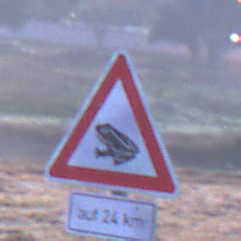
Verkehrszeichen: AmphibienwanderungRechts
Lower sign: LaengeEinerStrecke6
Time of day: SunriseSunset
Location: Outdoor (Nature)
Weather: Clear
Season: NotSpecified
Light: Natural